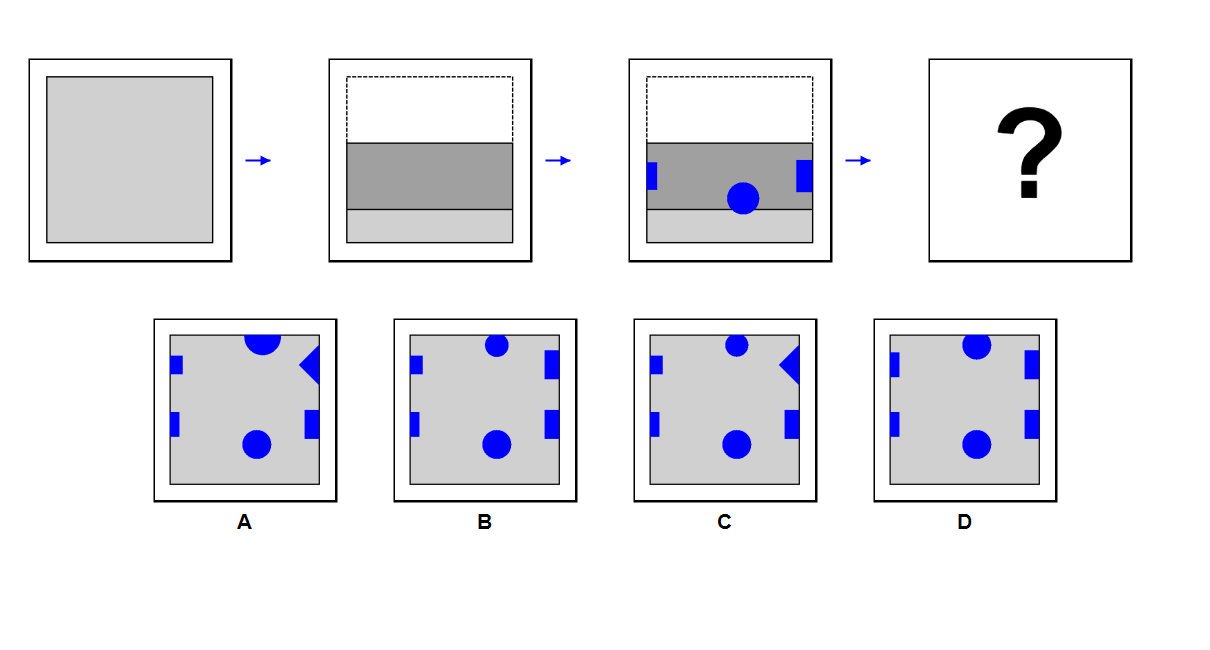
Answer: D